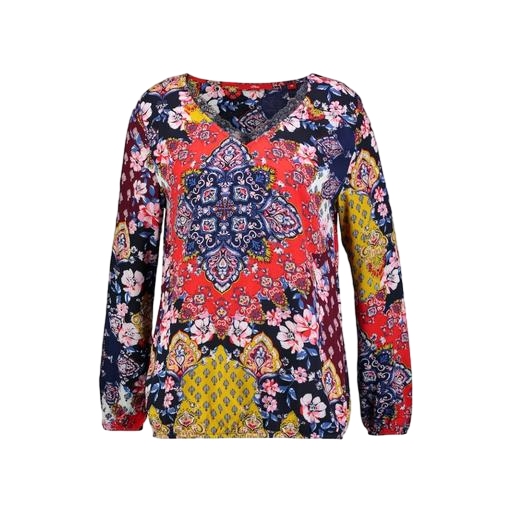
multicolor v-neck top only macy, multicolor bonnie oriental floral v neck blouson sleeve blouse, multicolor floral-print boho shirt, white background